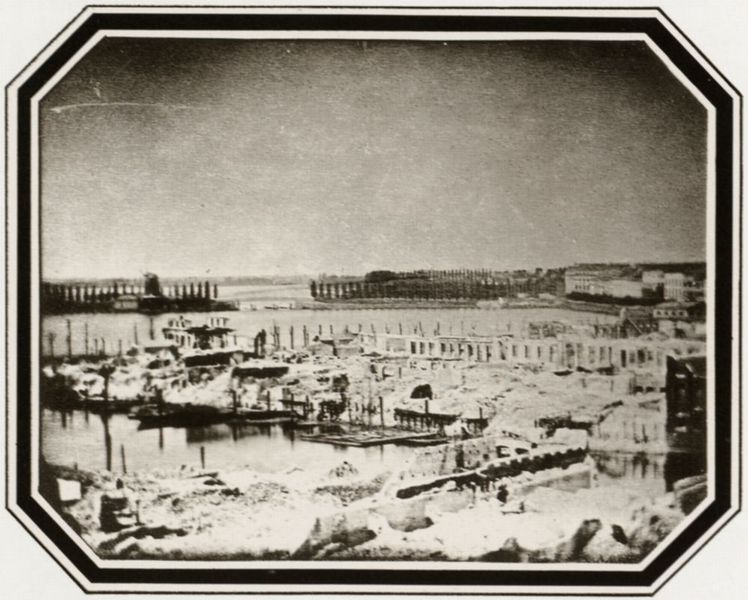
Titel: Ruinen um die Binnenalster
Künstler: Hermann Biow
Standort: Hamburg
Institution: Museum für Hamburgische Geschichte
Schlagwörter: felsen, himmel, meer, wasser, weiß, bäume, menschen, see, stadt, braun, grau, licht, pfeiler, schwarz, gebäude, rahmen, steine, ferne, horizont, häuser, spiegelung, weite, boot, boote, passpartout, umrandung, zypressen, schiff, schiffe, italien, vedute, fels, allee, sepia, hafen, anleger, kai, kaimauer, masten, promenade, steg, zerstörung, bucht, unscharf, ozean, stege, foto, fotografie, panorama, photographie, schwarz-weiß, schemenhaft, photo, griechenland, postkarte, aufnahme, achteck, achteckig, jacht, yacht, yachten, yachthafen, baume, erdbeben, passepartout, album, altes foto, abgrundet, daguerre, bootsanleger, anlegesteg, spiegelung im wasser, 19. jahrhundert